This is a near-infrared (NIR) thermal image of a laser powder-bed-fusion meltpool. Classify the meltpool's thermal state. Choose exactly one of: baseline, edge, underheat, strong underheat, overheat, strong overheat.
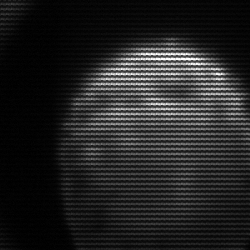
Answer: edge